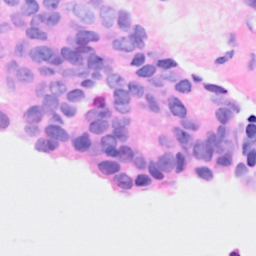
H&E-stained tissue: Breast